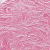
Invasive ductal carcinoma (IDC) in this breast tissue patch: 0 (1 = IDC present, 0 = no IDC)